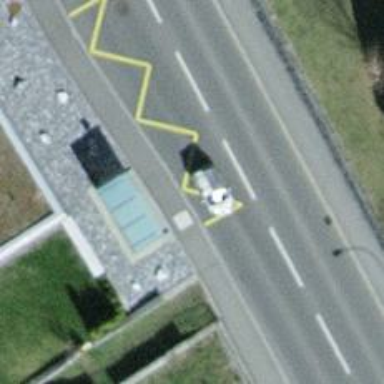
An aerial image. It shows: Bus stop with shelter. It is platform for public transport.